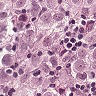
Metastatic tissue present: yes